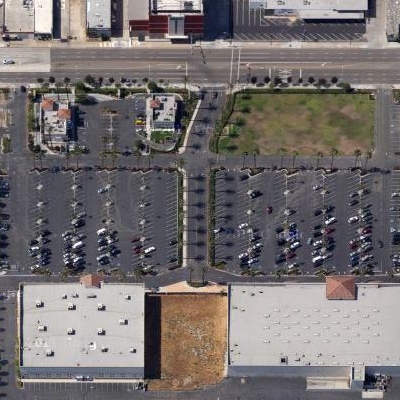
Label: Parking